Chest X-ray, PA view. Patient: 66 years old, sex M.
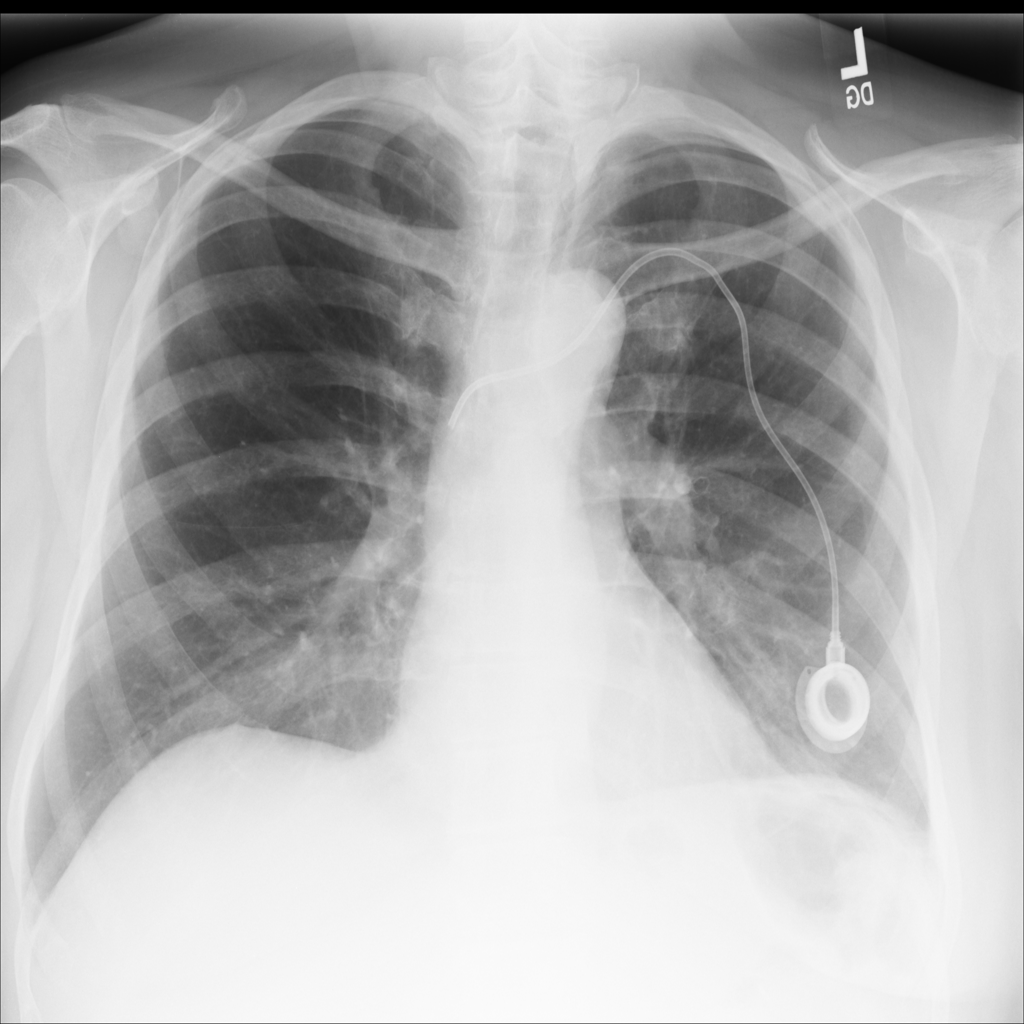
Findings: No Finding